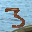
Label: 3